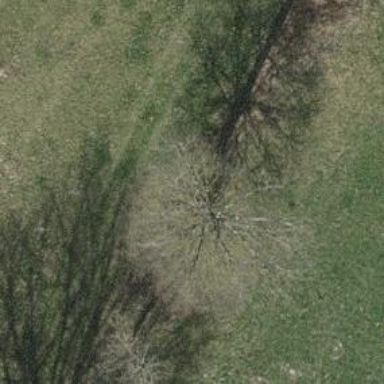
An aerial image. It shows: Single tag "natural: tree."